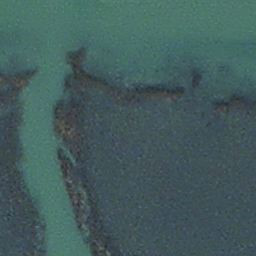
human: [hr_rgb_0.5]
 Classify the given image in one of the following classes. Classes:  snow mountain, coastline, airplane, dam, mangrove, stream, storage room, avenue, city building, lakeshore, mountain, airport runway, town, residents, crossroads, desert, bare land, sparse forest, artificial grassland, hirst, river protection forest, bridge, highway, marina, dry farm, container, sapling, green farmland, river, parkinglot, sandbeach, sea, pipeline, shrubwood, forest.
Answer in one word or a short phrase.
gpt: stream